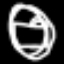
Label: bed